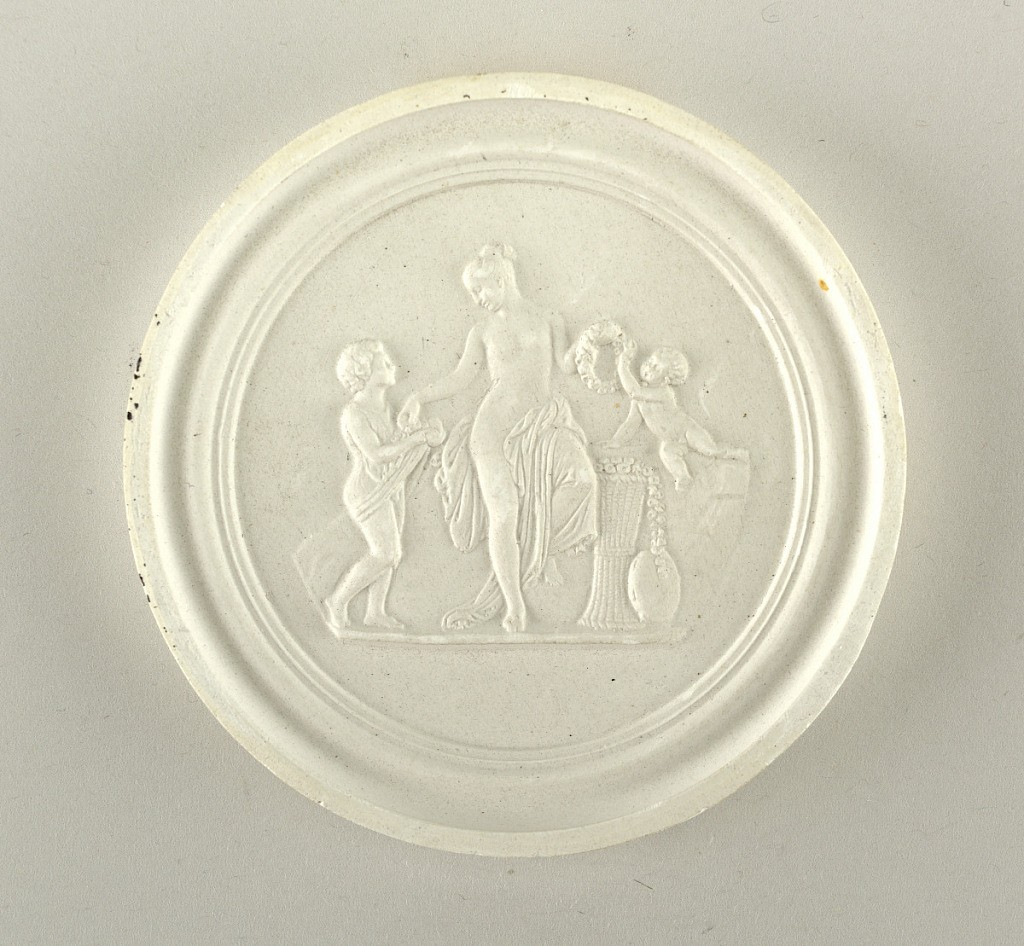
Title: Medallion
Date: mid-19th century
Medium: plaster
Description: woman w/ two young boys